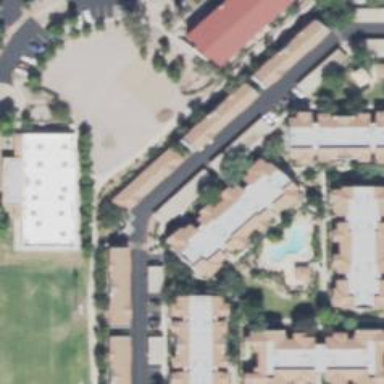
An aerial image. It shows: View of apartment building.